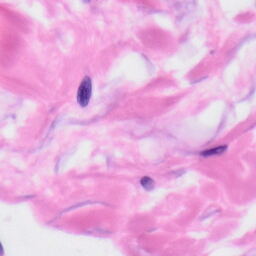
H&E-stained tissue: Skin